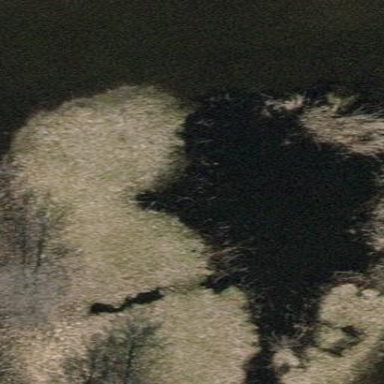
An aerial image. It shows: Pond surrounded by natural water.